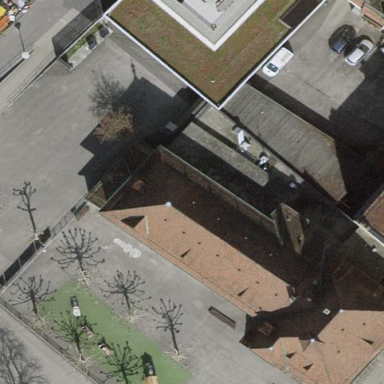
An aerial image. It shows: School.